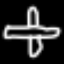
Label: airplane